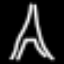
Label: The Eiffel Tower